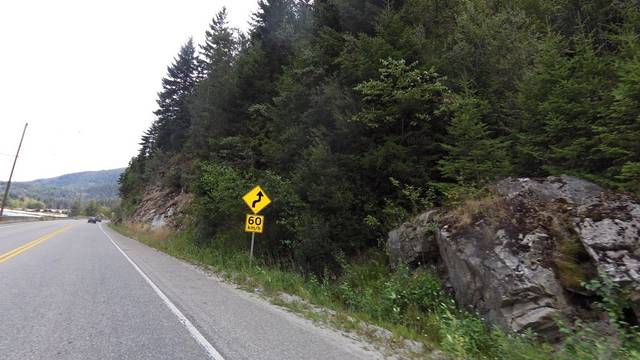
Region: Canada
Coordinates: 50.757, -119.022